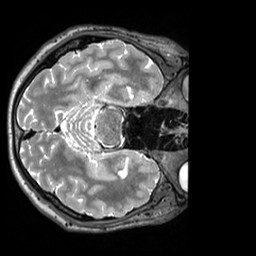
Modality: T2w
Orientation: axial
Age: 22
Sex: male
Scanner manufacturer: siemens
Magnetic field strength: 3 T
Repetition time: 3.2 s
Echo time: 0.408 s